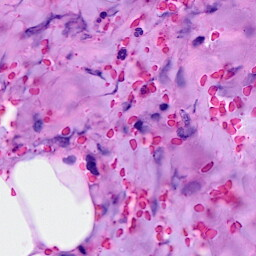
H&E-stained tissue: Breast